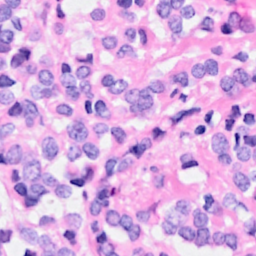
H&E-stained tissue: Breast